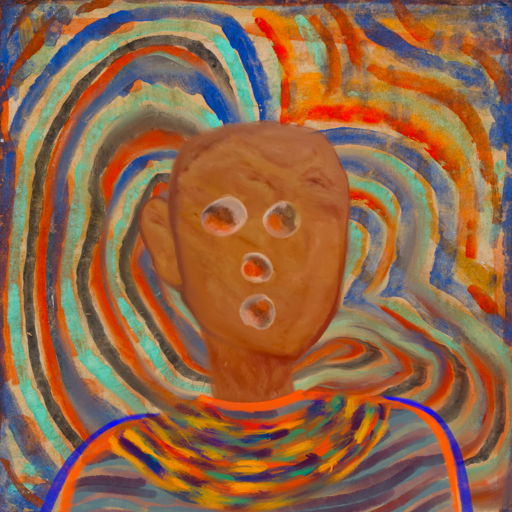
Background: Sisters, Head And Neck Front: Pious_Lady, Face Front: Rupkatha, Bust: Experience, Hair Front: Blank, Head Accessory: Blank, Second Necklace: An_Impression_2, Necklace: Blank, Baby: Blank